Question: We have a bondable Bluetooth 4.0 peripheral that we have manufactured and have written an iOS app for.
## Question 1
Is it possible in iOS 6 with CoreBluetooth to remove our peripheral from the iOS Bluetooth Settings from within our app or is this restricted to only going to iOS Settings / Bluetooth / Our Peripheral and "Forget this device".
What we are trying to do is when we remove our peripheral from within our app, we expect this peripheral to be removed from the iOS Bluetooth list as well.
## Question 2
My second question is, does iOS SDK provide a way to determine if a user has chosen "Pair" or "Cancel" on the Pairing request alert? As of now, we determine the user pressed pair by reading our services / characteristics when the device is connected.

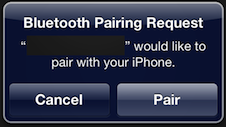
Answer: -
No, I really dont think so. Clearing it through settings is the only possible way.
-
The 'centralManager' delegate has callbacks for both failed and successfully connected peripheral, so I would listen to them to check if user cancelled or not: 'didConnectPeripheral' and 'didFailToConnectPeripheral'